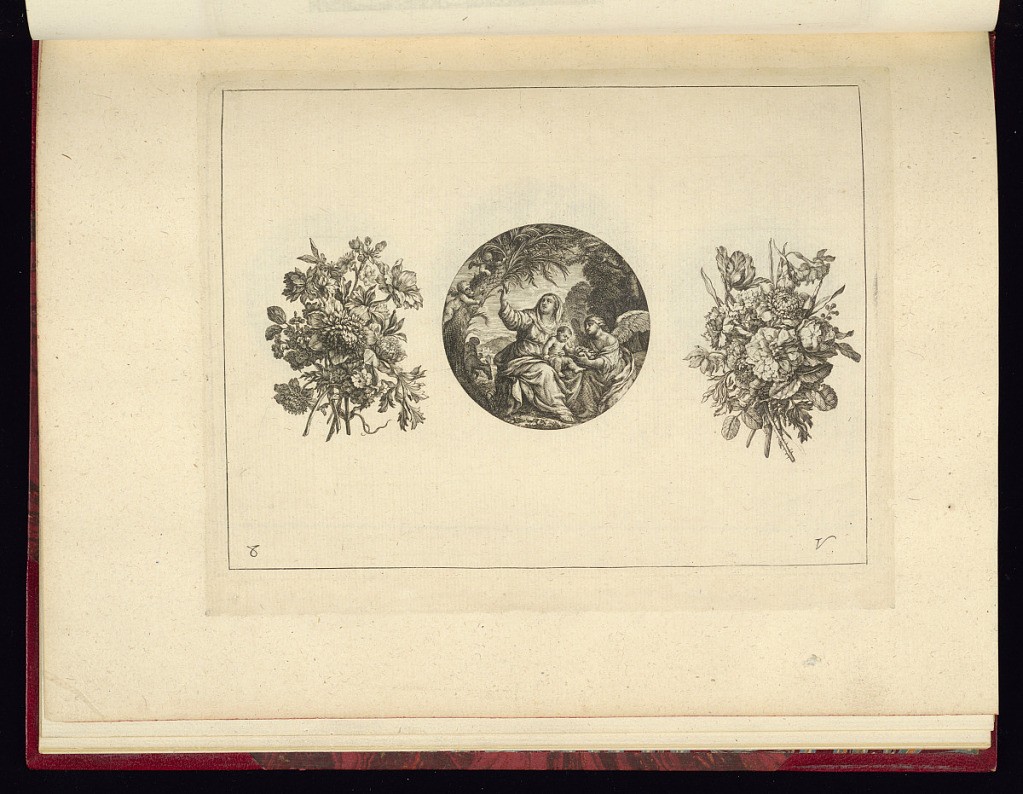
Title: Designs for a Watchcase Lid or Medallion and Flowers
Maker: Jacques Vauquer, French, 1621–1686
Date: ca. 1660-70
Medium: Engraving on laid paper
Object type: Print
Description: An ornament print with a central design for a medallion or the lid of a circular watchcase depicting a New Testament Biblical scene with Mary, baby Jesus and an Angel in a landscape with winged putti climbing a palm tree to the left. The figures are in a landscape with buildings in the far background, and a figure on a donkey. The scene is most likely taken from the Flight into Egypt. The roundel is flanked by two floral designs. The plate is numbered and signed.